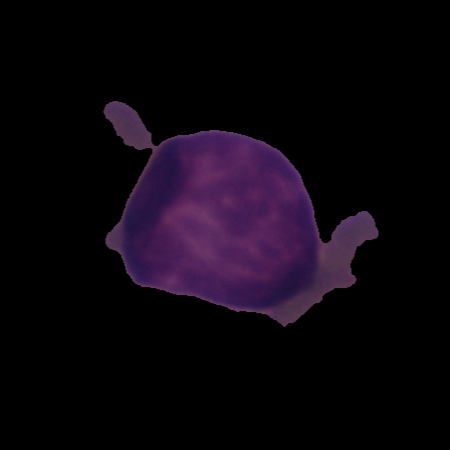
Label: cancer